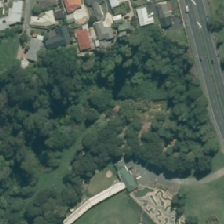
Land cover: urban_parkland